Question: I would like to programatically run following command on command prompt, read its output and then just kill the command window.
> sc query eventlog
When I run this command manually, below is what I get.

Here is code what I have for it.
'''
class Program
{
static string output;
static void Main(string[] args)
{
Process p = new Process();
p.StartInfo.UseShellExecute = false;
p.StartInfo.RedirectStandardOutput = true;
p.StartInfo.FileName = "cmd.exe";
p.StartInfo.Arguments = "sc query eventlog";
p.OutputDataReceived += p_OutputDataReceived;
p.Start();
p.BeginOutputReadLine();
p.WaitForExit();
p.Kill();
}
static void p_OutputDataReceived(object sender, DataReceivedEventArgs e)
{
output += e.Data + Environment.NewLine;
}
'''
However in my case, the it just keep waiting on call for WaitForExit. For that I might have to kill this process. But I see following in the ouput varaible.
> Microsoft Windows [Version 6.3.9600] (c) 2013 Microsoft Corporation.
All rights reserved.
What am I doing wrong here?
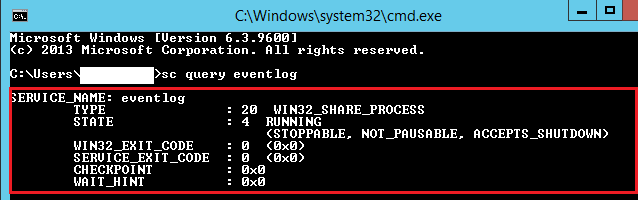
Answer: You need to call sc.exe instead of cmd.exe:
'''
p.StartInfo.FileName = "sc.exe";
p.StartInfo.Arguments = "query eventlog";
'''